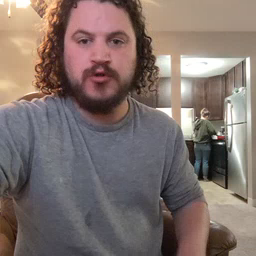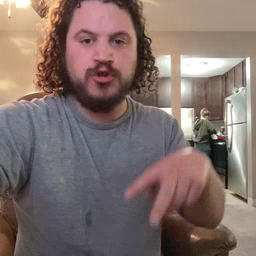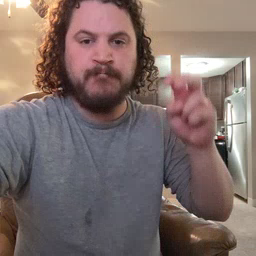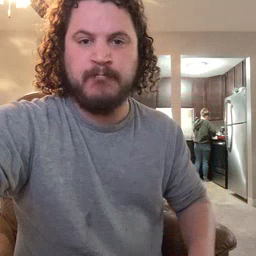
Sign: jump